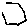
Label: hexagon